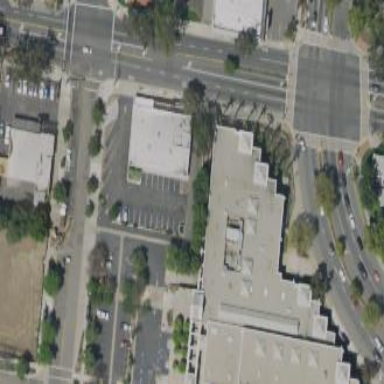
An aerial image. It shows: Civic building which is library.